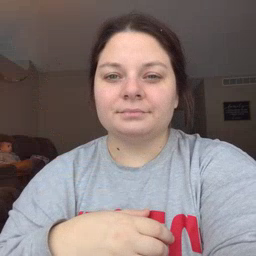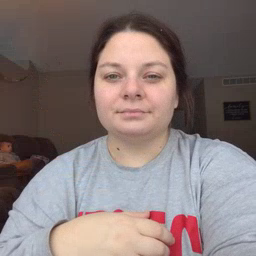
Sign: lion